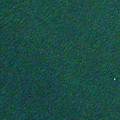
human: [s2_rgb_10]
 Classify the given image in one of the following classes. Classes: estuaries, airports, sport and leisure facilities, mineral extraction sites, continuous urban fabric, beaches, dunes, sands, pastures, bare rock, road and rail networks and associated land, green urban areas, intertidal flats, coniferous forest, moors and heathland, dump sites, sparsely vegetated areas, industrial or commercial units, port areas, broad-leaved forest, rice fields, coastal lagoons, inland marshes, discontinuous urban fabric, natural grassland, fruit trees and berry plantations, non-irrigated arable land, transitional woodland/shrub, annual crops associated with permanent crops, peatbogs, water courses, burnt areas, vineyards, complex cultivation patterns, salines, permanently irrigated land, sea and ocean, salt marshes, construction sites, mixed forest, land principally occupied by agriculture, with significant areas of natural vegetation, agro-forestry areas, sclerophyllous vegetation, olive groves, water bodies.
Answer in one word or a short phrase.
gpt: sea and ocean